Question: I have data that looks like this
'''
year species number.of.seed dist.to.forest
2006 0 -5
2006 Bridelia_speciosa 3 0
2006 0 5
2006 Carapa 5 10
2006 0 15
'''
And I have created a bar chart, that shows for each year the number of different species found in seed traps and as shown by their distance from forest, which looks like this:

bu I would like to use the geom = "dotplot", and have a single dot representing each species which I have counted, basically exactly the same as the bar chart, but instead of the first bar in year 2006, 24 dots, and instead of the second bar 23 dots etc. But when I use geom = "dotplot" I just cant get it to work, not the way i want it, i can get it with a single dot at 24, or 23, but not 24 dots. I have tried a number of other solutions to similar problems on SO but nothing is working. Many thanks in advance.
my code:
'''
dat1<-read.csv(file="clean_06_14_inc_dist1.csv")
diversity<-function(years){
results<-data.frame()
dat2<-subset(dat1, dat1$year %in% years)
for (j in years){
for (i in seq(-5, 50, 5)){
dat3<-subset(dat2, dat2$year == j & dat2$dist.to.forest == i)
a<-length(unique(dat3$species))
new_row<-data.frame(year = j, dist.to.forest = i, number.of.species = a)
results<-rbind(results, new_row)
}}
print(results)
qplot(x = dist.to.forest, y =number.of.species, data = results, facets = .~year, geom = "bar", stat = "identity")
}
diversity(2006:2008)
'''
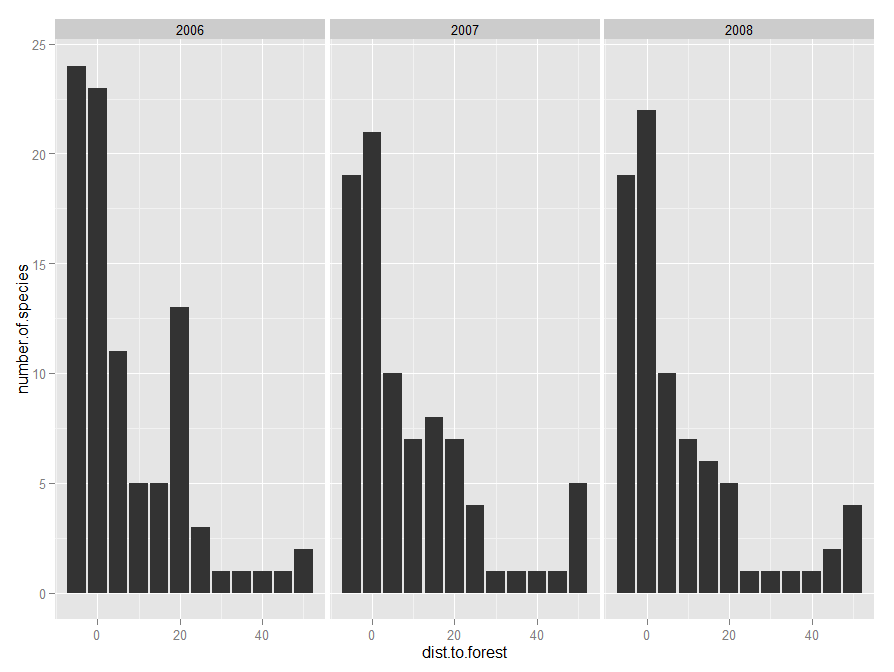
Answer: I think your problem is that you are trying to do a dotplot-graph with both an x and y-value as in your bar-graph, whereas I believe dotplot-graphs are meant to be used as histograms, taking only the one variable..
So, if I'm not mistaken, if you make your dataframe distinct in the variables you are interested in (since you wanted unique number of species), you can plot it straight away, basically something like
'''
dat2 = unique(dat1[,c("year","species", "dist.to.forest")])
qplot(x=dist.to.forest, data=dat2, facets=.~year, geom="dotplot")
'''
On a side note, I think you may be making this charting more complicated than needs be and you may want to look into which makes this kind of data manipulation a breeze..
'''
require(dplyr)
dat1 = tbl_df(read.csv(file="clean_06_14_inc_dist1.csv"))
dat2 = dat1 %.%
filter (year %in% 2006:2008) %.%
group_by (year, dist.to.forest) %.%
summarise (number.of.species = n_distinct(species))
qplot(x=dist.to.forest, y=number.of.species, data=dat2, facets=.~year, geom="bar")
'''